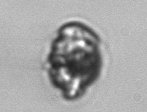
Label: Proterythropsis